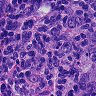
Metastatic tissue present: no